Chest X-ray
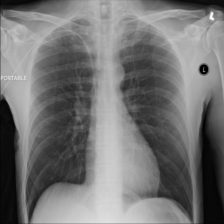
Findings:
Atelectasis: negative
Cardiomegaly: negative
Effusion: negative
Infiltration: negative
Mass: negative
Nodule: negative
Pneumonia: negative
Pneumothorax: negative
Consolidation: negative
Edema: negative
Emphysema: negative
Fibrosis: negative
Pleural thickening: negative
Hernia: negative